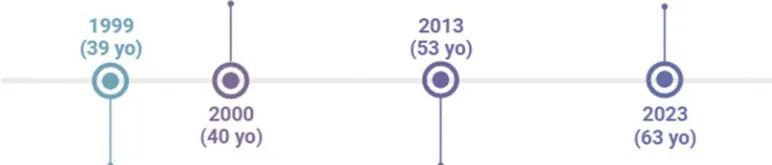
The five sections summarize the most frequent clinical and instrumental features, drawn from the analysis of the 53 LGMDR8 TRIM32-mutated patients (including our case) reported in the literature; (B) timeline highlighting our patient's clinical history and diagnostic work-up. Figures (A, B) were created with BioRender. Com.
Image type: chart (chart)